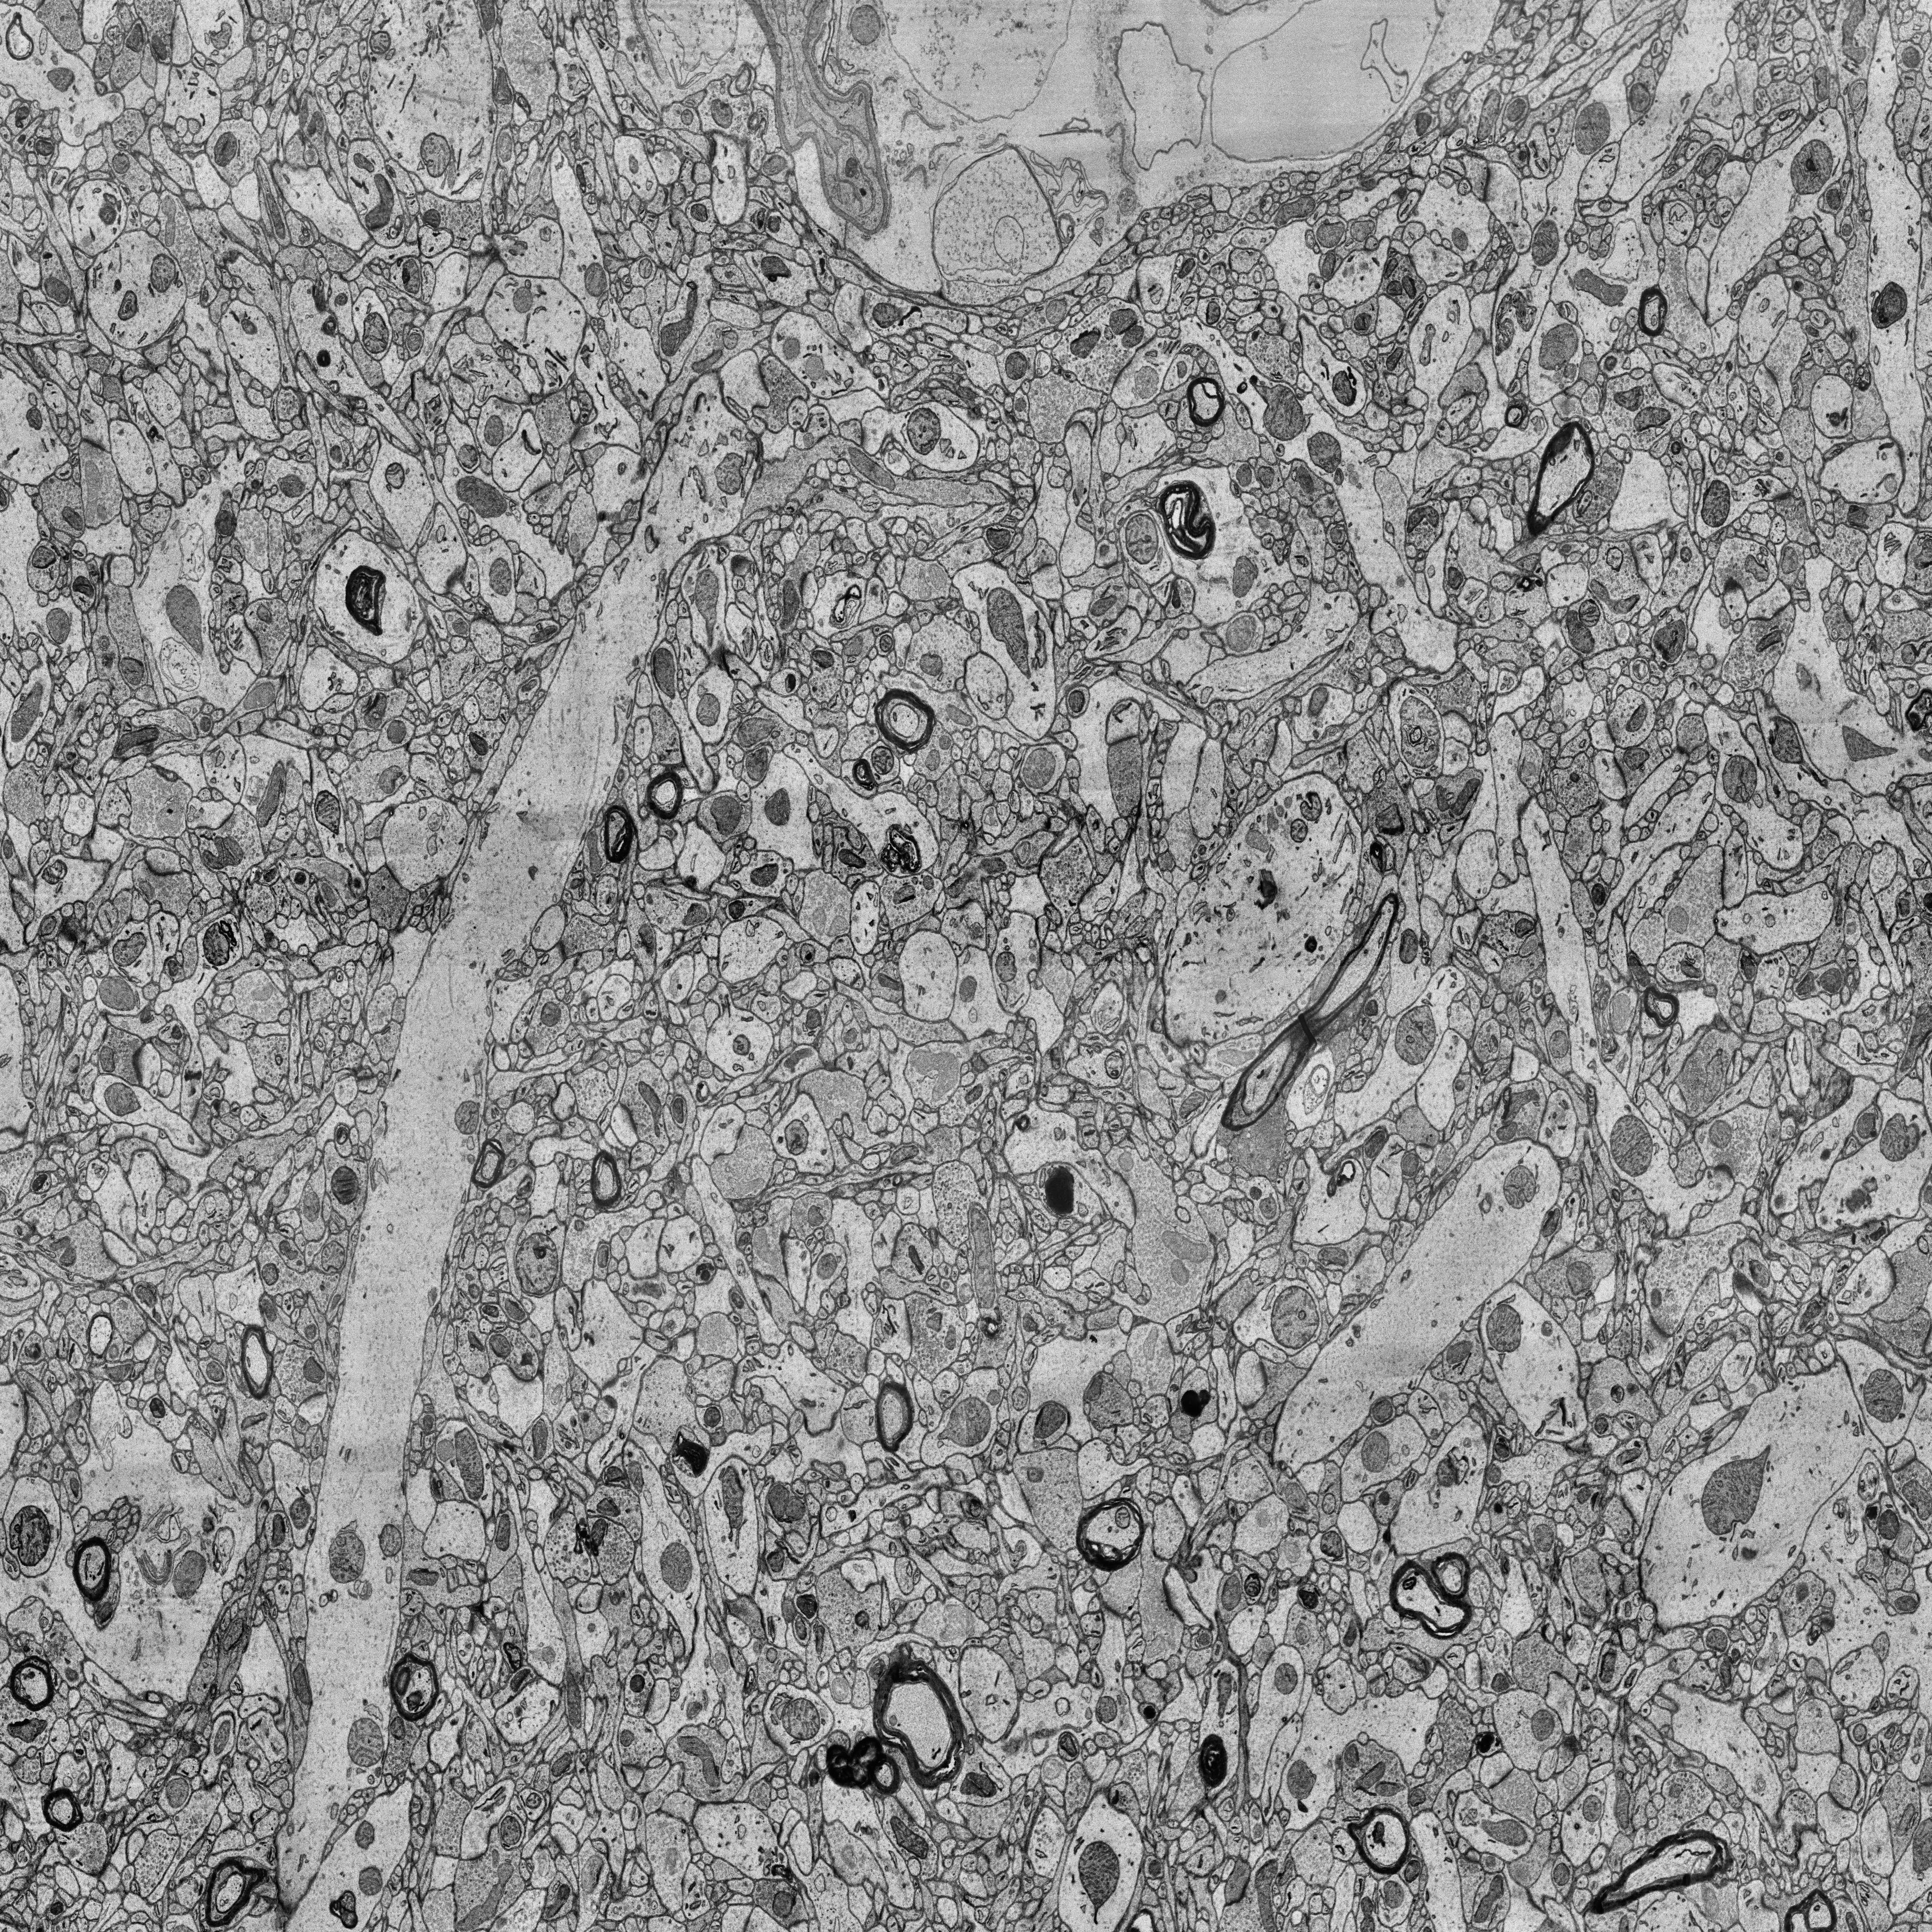
Electron microscopy slice of human cortex tissue
Slice depth (z): 86
Mitochondria instances in slice: 487